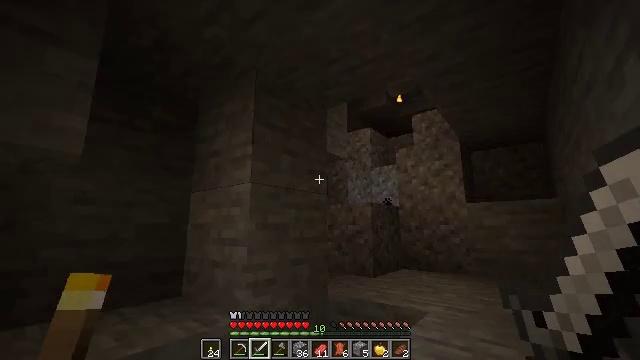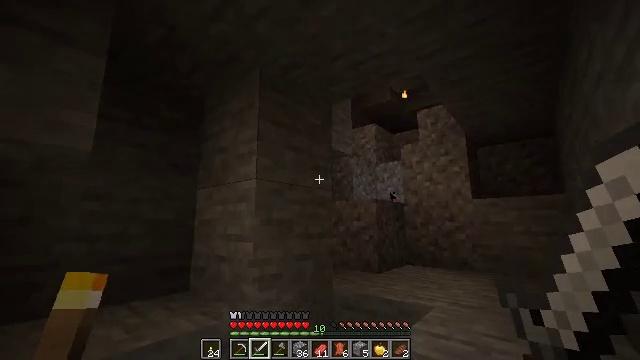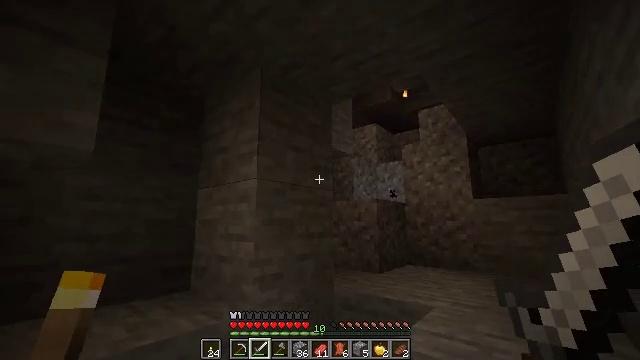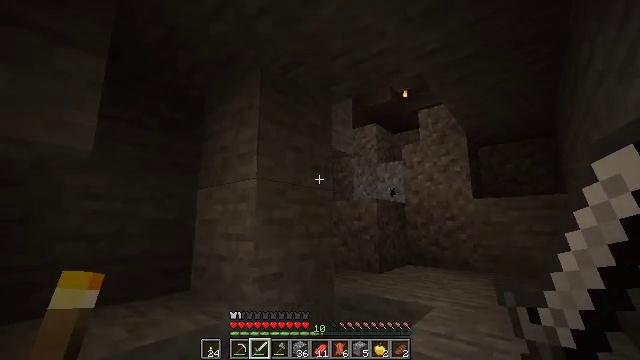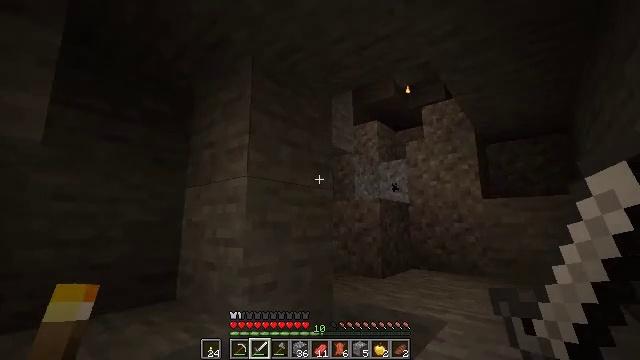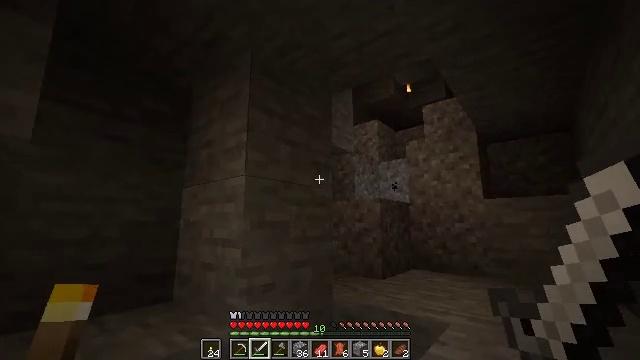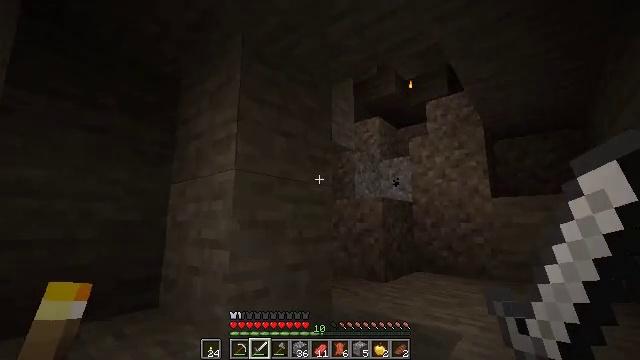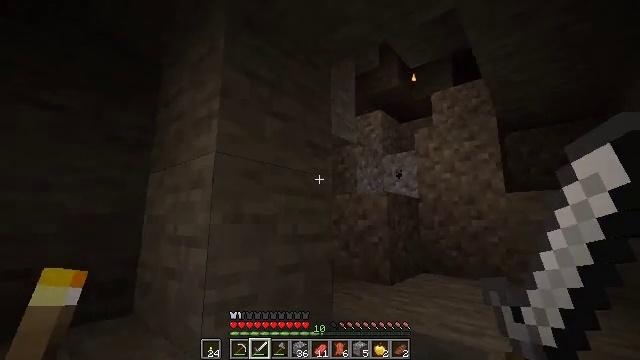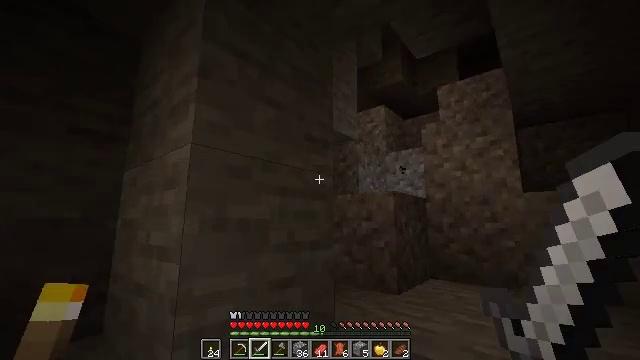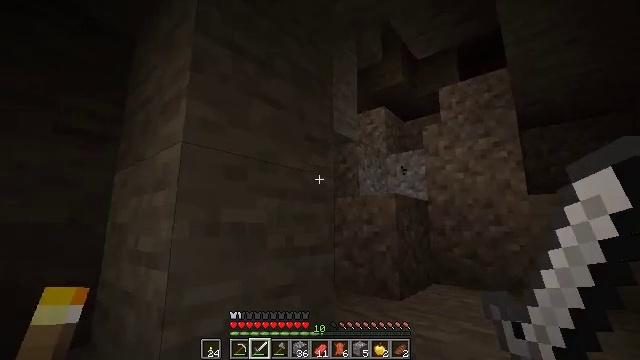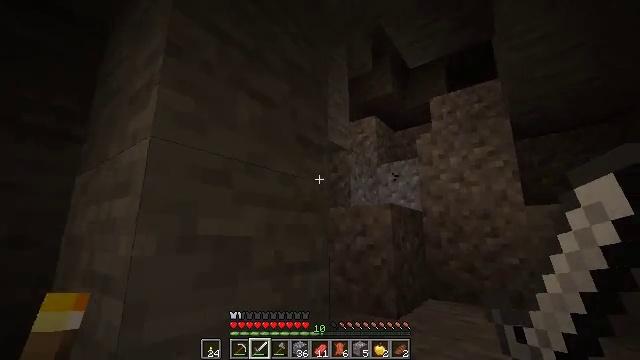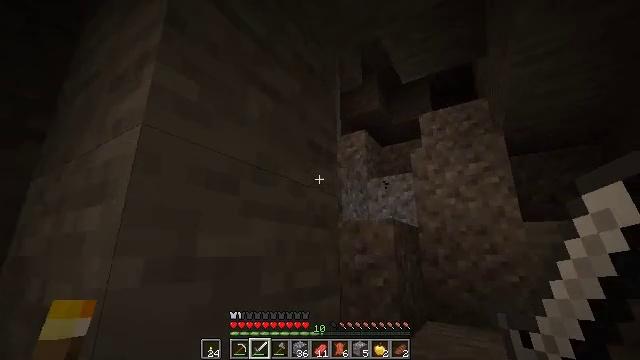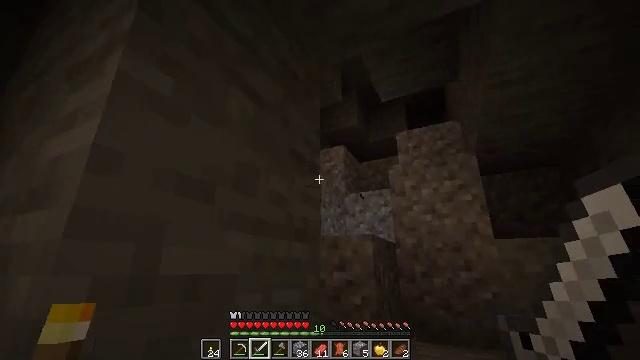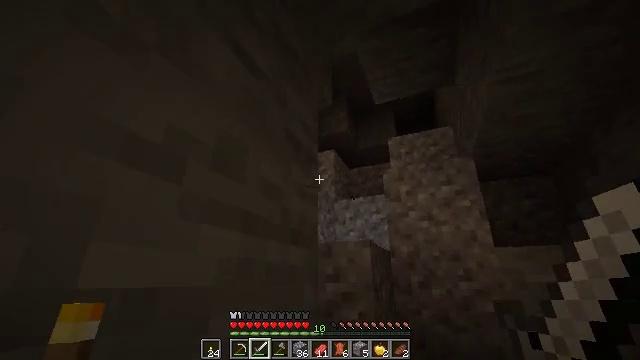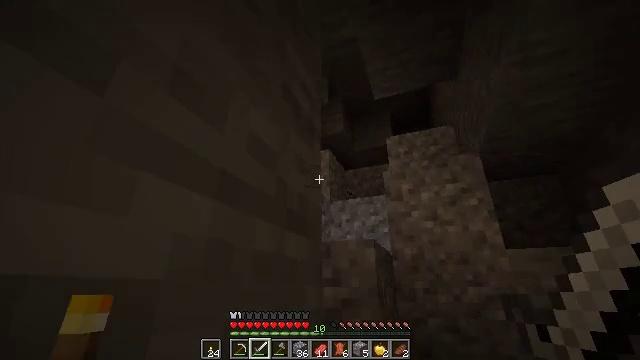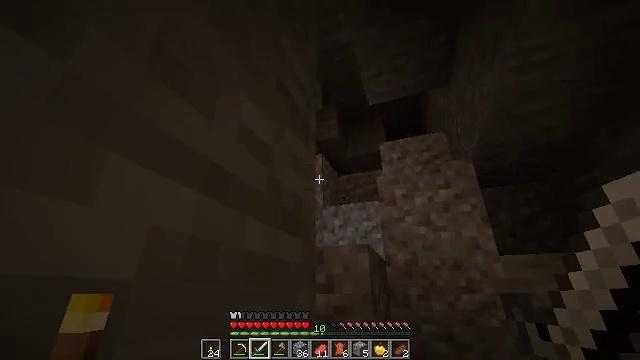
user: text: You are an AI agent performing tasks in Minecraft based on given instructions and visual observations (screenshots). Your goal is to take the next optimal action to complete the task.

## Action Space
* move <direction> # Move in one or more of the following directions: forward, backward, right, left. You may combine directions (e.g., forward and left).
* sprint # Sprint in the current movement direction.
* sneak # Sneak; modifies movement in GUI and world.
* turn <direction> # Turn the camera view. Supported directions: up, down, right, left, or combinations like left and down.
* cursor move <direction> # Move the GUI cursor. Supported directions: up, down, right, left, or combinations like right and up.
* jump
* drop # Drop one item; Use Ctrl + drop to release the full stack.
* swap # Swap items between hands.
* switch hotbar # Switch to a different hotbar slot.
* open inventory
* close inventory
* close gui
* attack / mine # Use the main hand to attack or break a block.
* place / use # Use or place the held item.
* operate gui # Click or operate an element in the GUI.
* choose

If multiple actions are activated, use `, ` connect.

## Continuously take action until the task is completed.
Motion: motion action
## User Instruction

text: Collect gravel for your inventory.
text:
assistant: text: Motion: turn left
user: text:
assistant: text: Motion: no_op
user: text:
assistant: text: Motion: move forward
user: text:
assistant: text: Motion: move forward
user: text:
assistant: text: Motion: move forward
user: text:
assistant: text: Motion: move forward
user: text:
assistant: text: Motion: move forward
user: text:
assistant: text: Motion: move forward
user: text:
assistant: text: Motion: move forward
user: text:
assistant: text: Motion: move forward, turn right and up
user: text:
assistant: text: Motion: move forward, turn right and up
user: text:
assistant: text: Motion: move forward, turn right and up
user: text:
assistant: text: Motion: move forward, turn right and up
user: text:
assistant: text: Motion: move forward, turn right and up
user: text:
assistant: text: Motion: move forward, turn right and up
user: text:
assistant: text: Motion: move forward, sprint, turn right and up, jump
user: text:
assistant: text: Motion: move forward, sprint, jump
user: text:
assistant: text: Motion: move forward, sprint, jump
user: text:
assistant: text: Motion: move forward, sprint, jump
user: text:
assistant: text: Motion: move forward, sprint, jump
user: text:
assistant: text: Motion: move forward, sprint, jump
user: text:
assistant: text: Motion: move forward, sprint
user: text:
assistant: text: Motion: move forward, sprint
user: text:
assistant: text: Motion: move forward, sprint
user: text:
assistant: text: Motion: move forward, sprint
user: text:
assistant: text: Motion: move forward, sprint
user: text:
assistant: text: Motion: move forward, sprint
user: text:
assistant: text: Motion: move forward, sprint, jump
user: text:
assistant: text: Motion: move forward, sprint, jump
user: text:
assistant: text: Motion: move forward, sprint, jump